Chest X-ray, PA view. Patient: 41 years old, sex F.
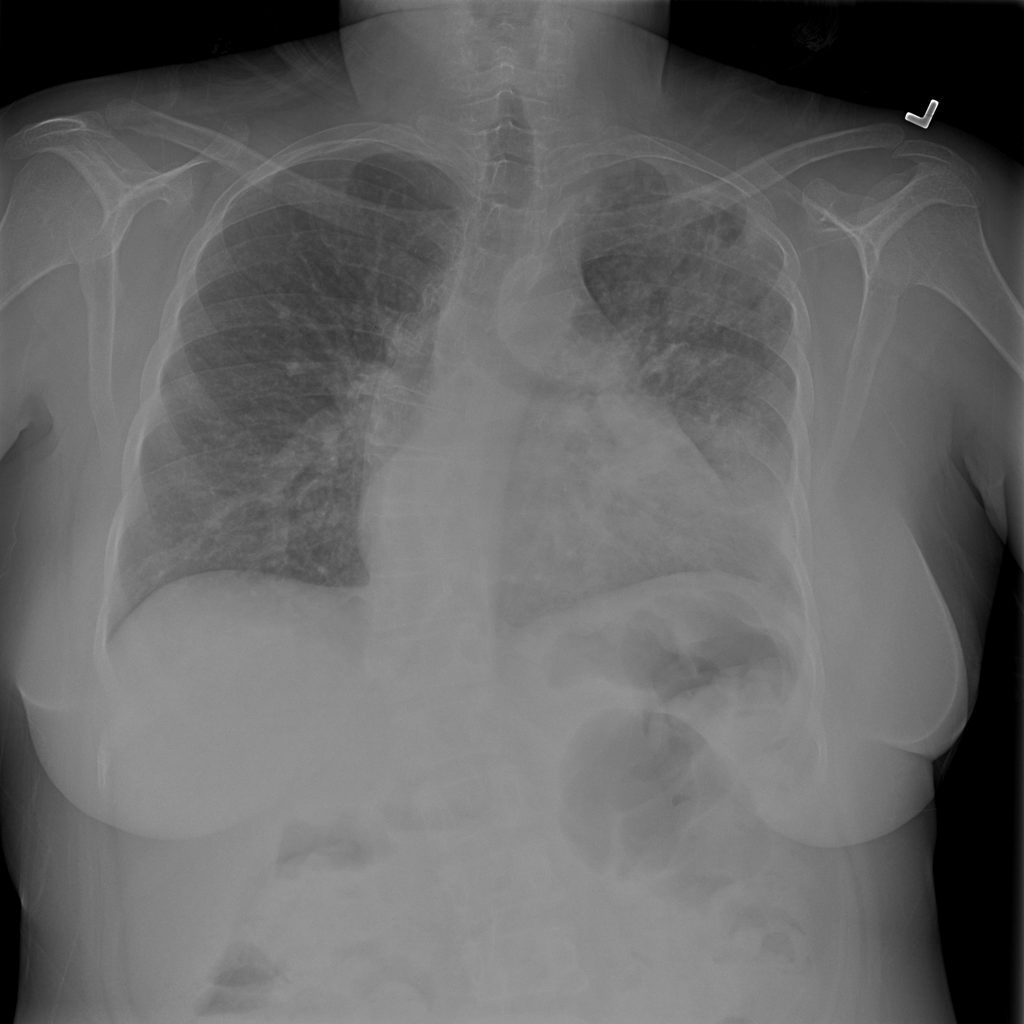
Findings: Infiltration